Question: <URL>.
I have created a table using the code below, but I could not export it as a table.
Can anyone help, please
'''
library(tidyverse)
library(gapminder)
data(gapminder)
median_gdp <- median(gapminder$gdpPercap)
gapminder %>%
select(-country) %>%
mutate(gdpPercap = ifelse(gdpPercap > median_gdp, "high", "low")) %>%
mutate(gdpPercap = factor(gdpPercap)) %>%
mutate(pop = pop / <PHONE>) -> gapminder
gapminder <- lapply(gapminder, function(x) x[sample(c(TRUE, NA),
prob = c(0.9, 0.1),
size = length(x),
replace = TRUE
)])
library(arsenal)
table_one <- tableby(continent ~ ., data = gapminder)
summary(table_one, title = "Gapminder Data", text=TRUE)
'''

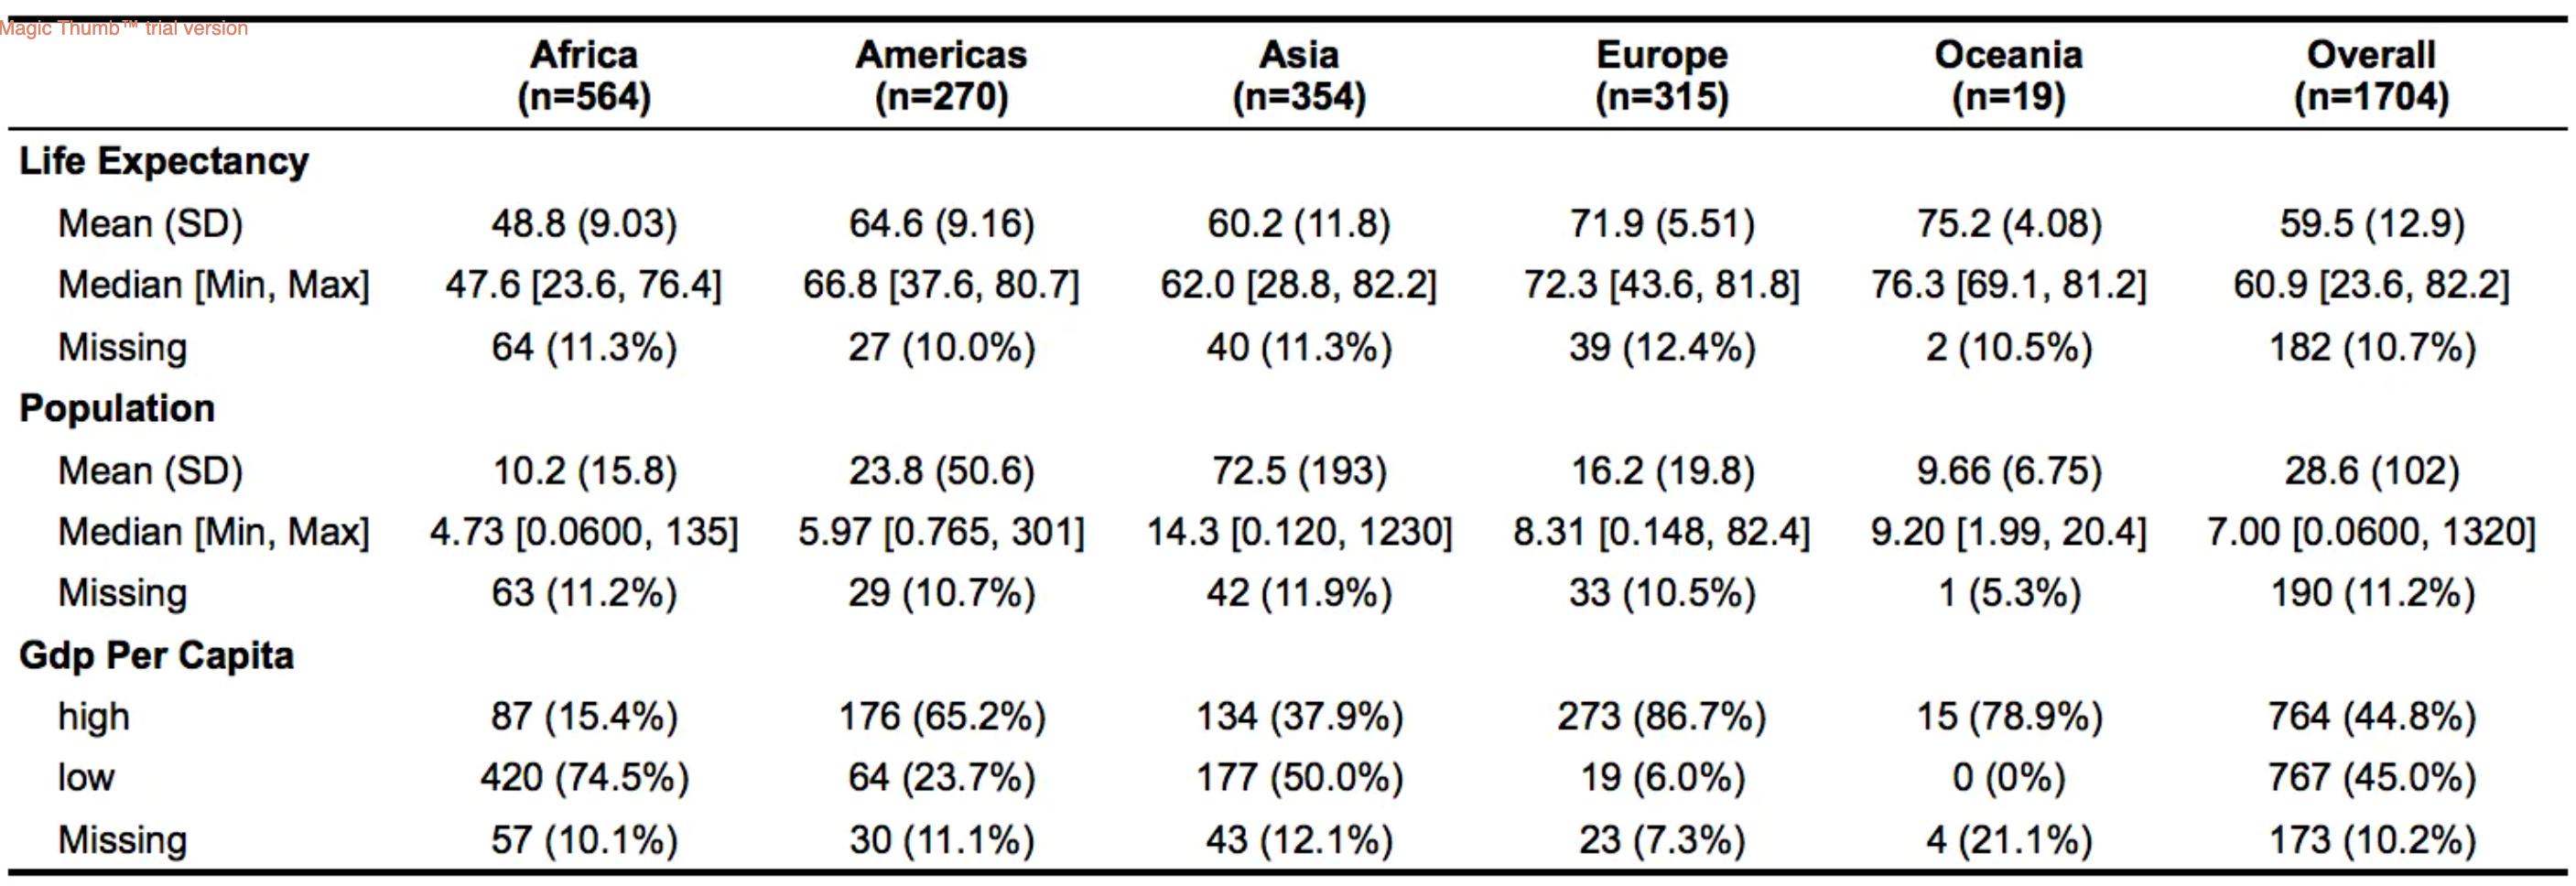
Answer: If you want to write a table to Microsoft Word, you can use the following code from 'arsenal' package.
'''
write2word(table_one, "table.doc",
keep.md = TRUE,
quiet = TRUE,
title = "Your title")
'''
You can also write a table to pdf and HTML by using the 'arsenal' package. For the details, see
'''
?write2specific
'''